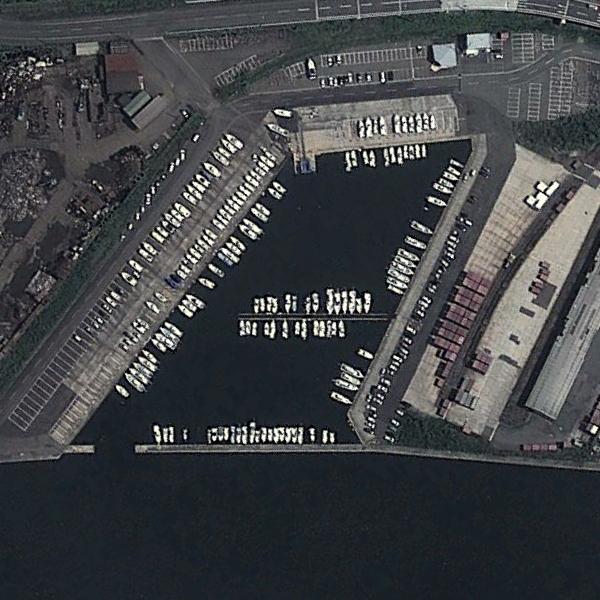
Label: Port